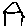
Label: house